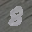
Label: 8